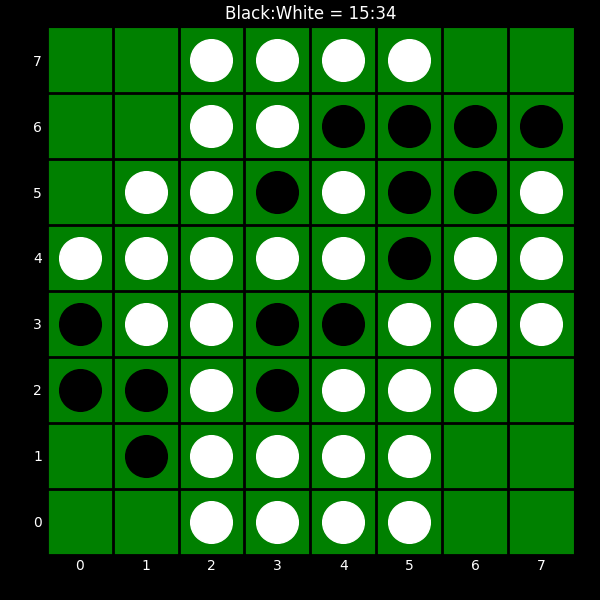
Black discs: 15
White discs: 34